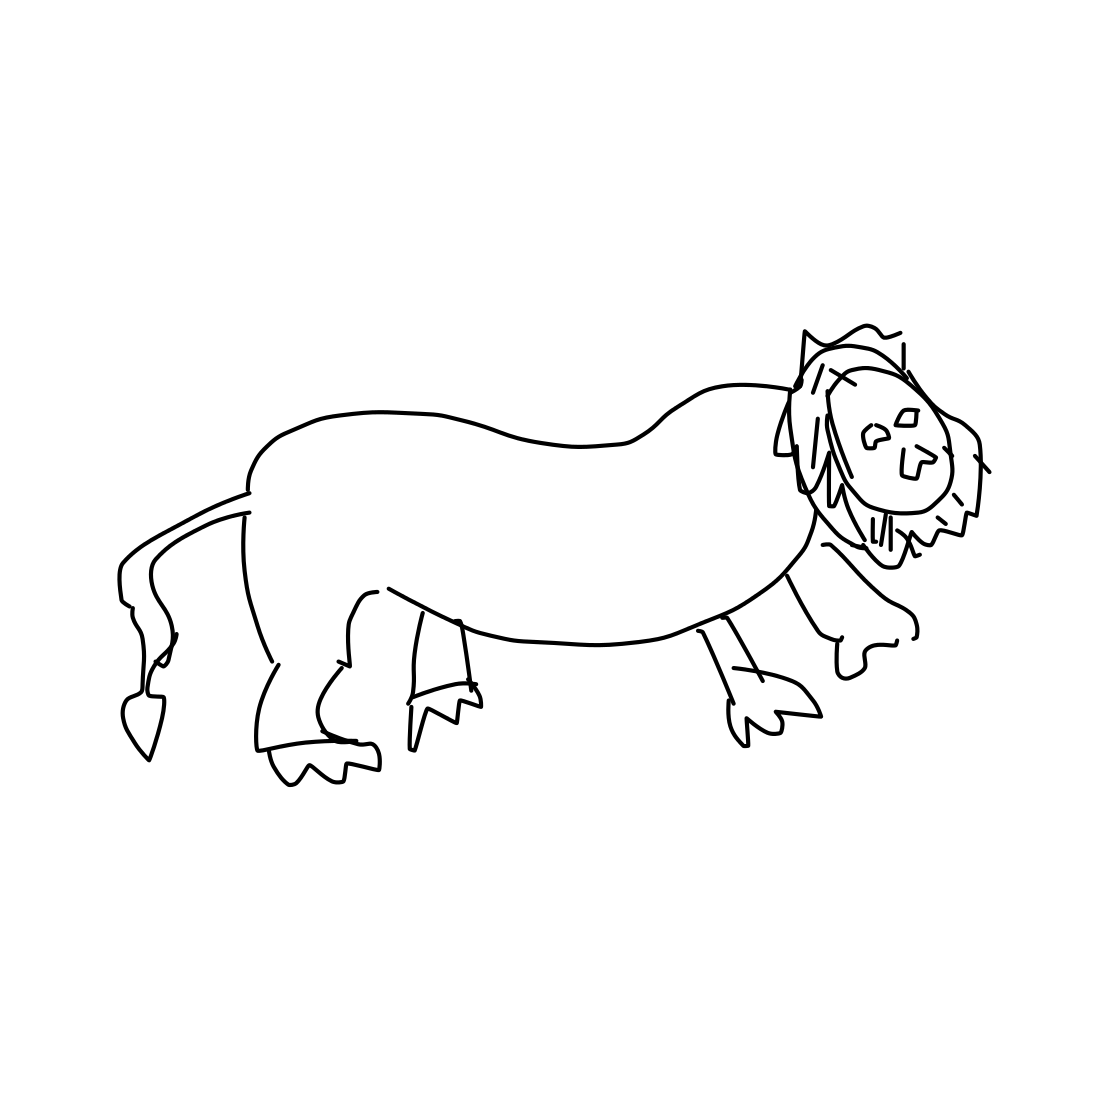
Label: lion